Question: I have Table1 and I need a query to populate Table2:

Problem here is with Date column. I want to know the process of location/partner combination per day. Main issue here is that I can't pick DateCreated and make it as default date since it doesn't necessarily cover whole date range, like in this example where it doesn't have 2015-01-07 and 2015-01-09. Same case with other dates.
So, my idea is to first select dates from some table which contains needed date range and then perform calculation for each day/location/partner combination from cte but in that case I can't figure out how to make a join for LocationId and PartnerId.
Columns:
- - -
I started with something like this but it's very like that I completely missed the point with it:
'''
with d as
(
select date from DimDate
where date between DATEADD(DAY, -365, getdate()) and getdate()
),
cr as -- created items
(
select
DateCreated,
LocationId,
PartnerId,
CreatedItems = count(*)
from Table1
where DateCreated is not null
group by DateCreated,
LocationId,
PartnerId
),
del as -- delivered items
(
select
DateOut,
LocationId,
ParnerId,
DeliveredItems = count(*),
CycleTime = DATEDIFF(Day, DateOut, DateIn)
from Table1
where DateOut is not null
and Datein is not null
group by DateOut,
LocationId,
PartnerId
)
select
d.Date
from d
LEFT OUTER JOIN cr on cr.DateCreated = d.Date -- MISSING JOIN PER LocationId and PartnerId
LEFT OUTER JOIN del on del.DateCompleted = d.Date -- MISSING JOIN PER LocationId and PartnerId
'''
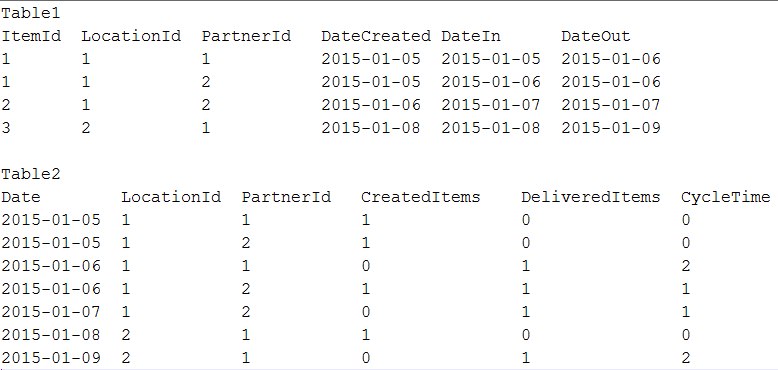
Answer: '''
with range(days) as (
select 0 union all select 1 union all select 2 union all
select 3 union all select 4 union all select 5 union all
select 6 /* extend as necessary */
)
select dateadd(day, r.days, t.DateCreated) as "Date", locationId, PartnerId,
sum(
case
when dateadd(day, r.days, t.DateCreated) = t.DateCreated
then 1 else 0
end) as CreatedItems,
sum(
case
when dateadd(day, r.days, t.DateCreated) = t.Dateout
then 1 else 0
end) as DeliveredItems,
sum(
case
when dateadd(day, r.days, t.DateCreated) = t.Dateout
then datediff(days, t.DateIn, t.DateOut) + 1 else 0
end) as CycleTime
from
<yourtable> as t
inner join range as r
on r.days between 0 and datediff(day, t.DateCreated, t.DateOut)
group by dateadd(day, r.days, t.DateCreated), LocationId, PartnerId;
'''
If you only want the end dates (rather than all the dates in between) this is probably a better approach:
'''
with range(dt) as (
select distinct DateCreated from T union
select distinct DateOut from T
)
select r.dt as "Date", locationId, PartnerId,
sum(
case
when r.dt = t.DateCreated
then 1 else 0
end) as CreatedItems,
sum(
case
when r.dt = t.Dateout
then 1 else 0
end) as DeliveredItems,
sum(
case
when r.dt = t.Dateout
then datediff(days, t.DateIn, t.DateOut) + 1 else 0
end) as CycleTime
from
<yourtable> as t
inner join range as r
on r.dt in (t.DateCreated, t.DateOut)
group by r.dt, LocationId, PartnerId;
'''